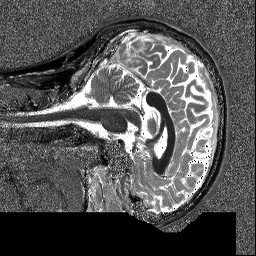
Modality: T1map
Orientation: sagittal
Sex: male